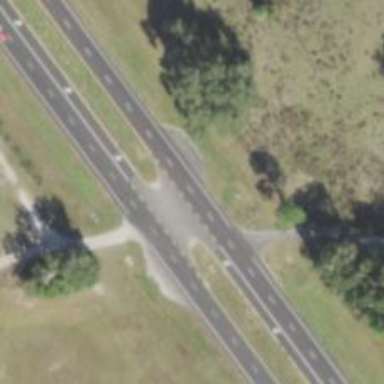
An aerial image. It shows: Asphalt road classified as trunk highway.